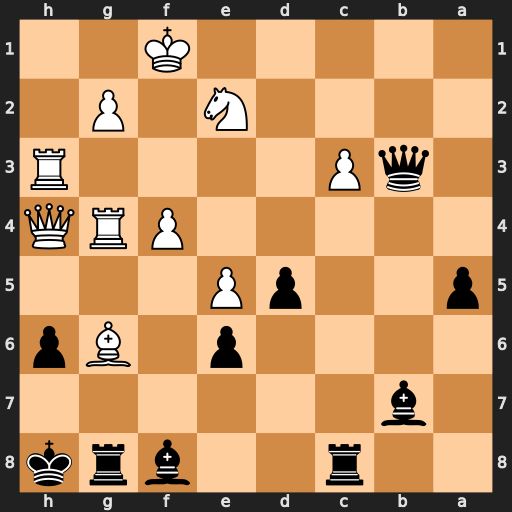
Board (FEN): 2r2brk/1b6/4p1Bp/p2pP3/5PRQ/1qP4R/4N1P1/5K2
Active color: b
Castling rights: -
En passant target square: -
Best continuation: Rxg6 Rxg6 Qb1+